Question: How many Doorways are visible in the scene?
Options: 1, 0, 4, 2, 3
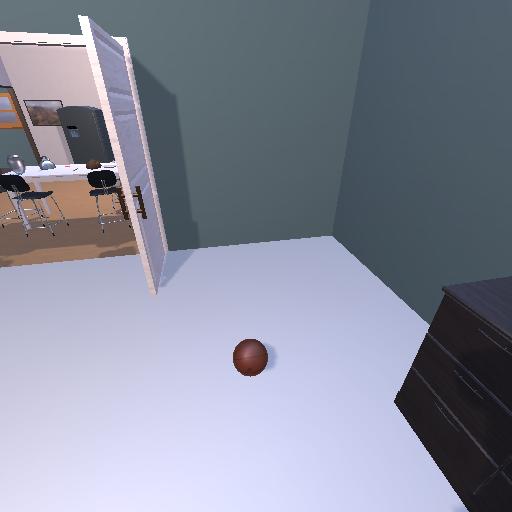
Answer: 1